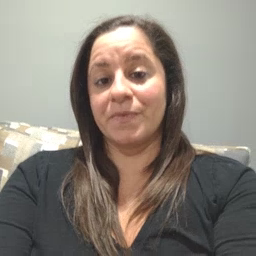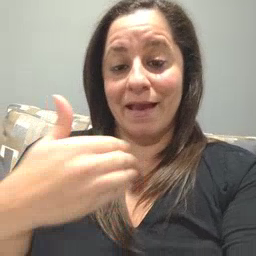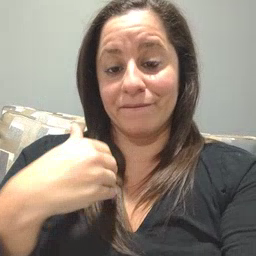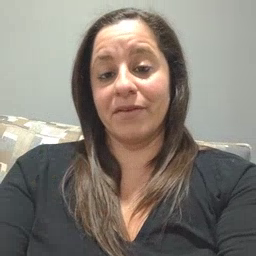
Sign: have